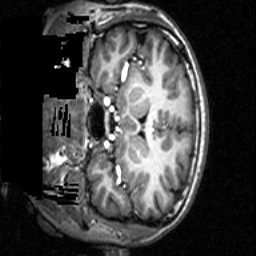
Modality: T1w
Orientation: coronal
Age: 20
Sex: female
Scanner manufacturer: siemens
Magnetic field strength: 3 T
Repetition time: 2.3 s
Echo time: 0.0021 s